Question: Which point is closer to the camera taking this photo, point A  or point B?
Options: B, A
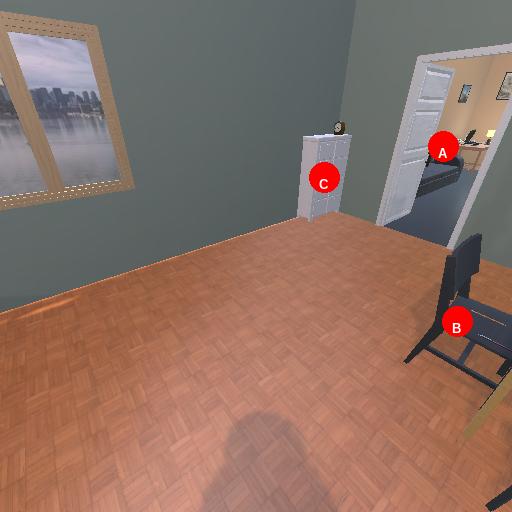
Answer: B